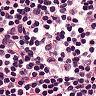
Metastatic tissue present: no